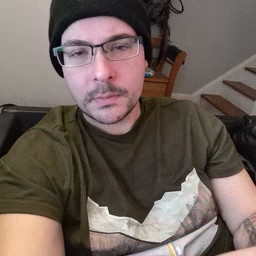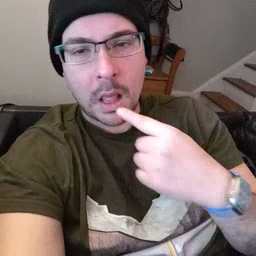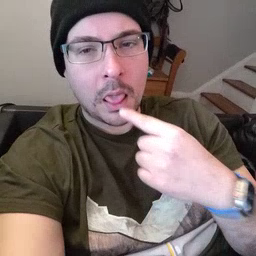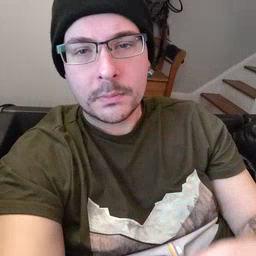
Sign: tongue